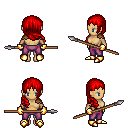
a pixel art fantasy rpg character, female body template, human, tanned skin, leather shoulder armor, magenta pants, red right-swept hairstyle, gold gloves, gold boots, spear, four views (front, back, left, right), 2x2 character sprite sheet, small pixel art, hard edges, no anti-aliasing